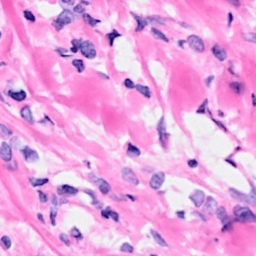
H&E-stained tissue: Breast